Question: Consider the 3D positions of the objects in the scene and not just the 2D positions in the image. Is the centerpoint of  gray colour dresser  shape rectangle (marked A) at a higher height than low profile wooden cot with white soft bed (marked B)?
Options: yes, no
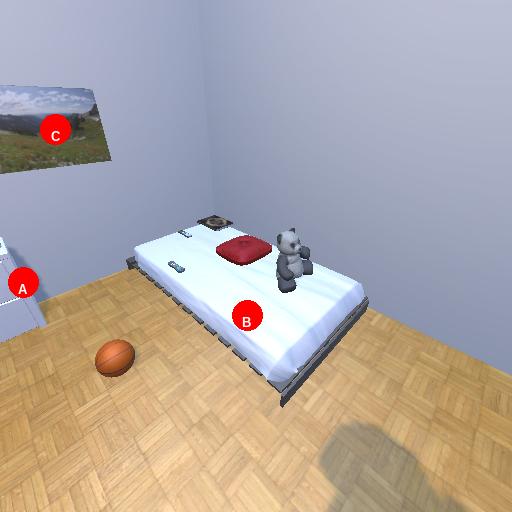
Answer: yes